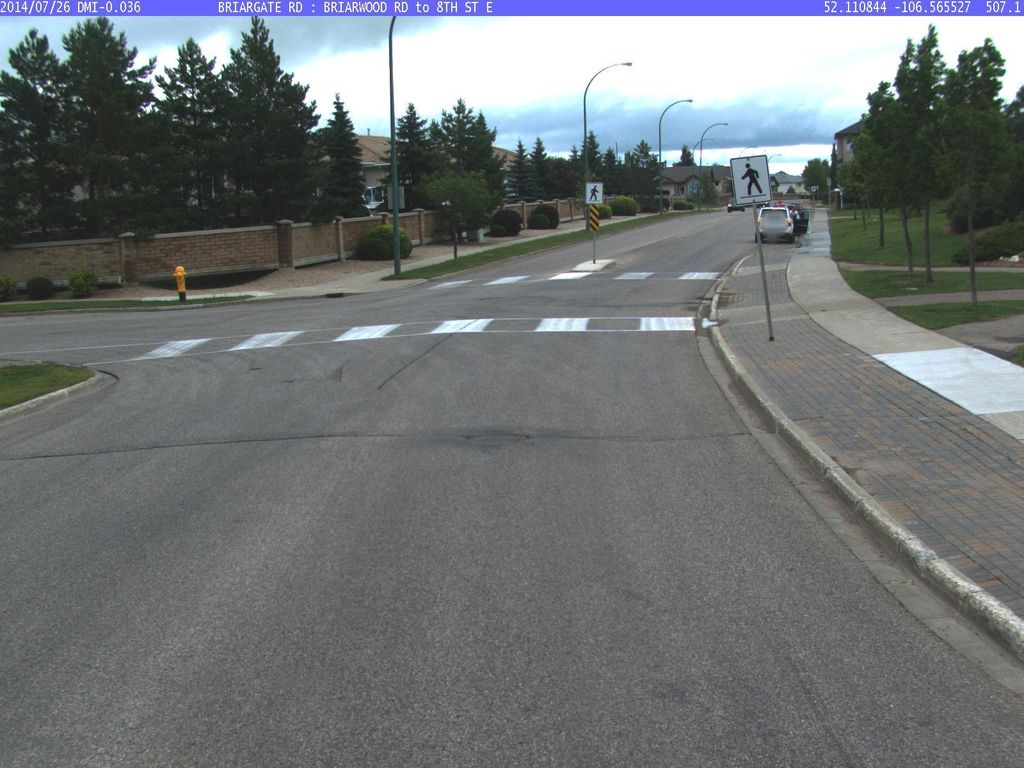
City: saskatoon